Question: I was wondering if someone could help me with this SQL statement?
Say, I have an SQL Server 2008 table like this:
'''
id -- INT PRIMARY KEY
dtIn -- DATETIME2
dtOut -- DATETIME2
type -- INT
id dtIn dtOut type
1 05:00 10:00 1
2 08:00 16:00 2
3 02:00 08:00 1
4 07:30 11:00 1
5 07:00 12:00 2
'''
I need to remove any time overlaps in the table above. This can be illustrated with this diagram:

So I came up with this SQL:
'''
UPDATE [table] AS t
SET dtOut = (SELECT MIN(dtIn) FROM [table] WHERE type = t.type AND t.dtIn >= dtIn AND t.dtIn < dtOut)
WHERE type = t.type AND t.dtIn >= dtIn AND t.dtIn < dtOut
'''
But it doesn't work. Any idea what am I doing wrong here?
****EDIT****
OK, it took me awhile to get to this. Seems to be a working SQL for what I need it for:
'''
--BEGIN TRANSACTION;
--delete identical dtIn
DELETE dT1
FROM tbl dT1
WHERE EXISTS
(
SELECT *
FROM tbl dT2
WHERE dT1.Type = dT2.Type
AND dT1.dtIn = dT2.dtIn
AND (
dT1.dtOut < dT2.dtOut
OR (dT1.dtOut = dT2.dtOut AND dT1.id < dT2.id)
)
);
--adjust dtOuts to the max dates for overlapping section
UPDATE tbl
SET dtOut = COALESCE((
SELECT MAX(dtOut)
FROM tbl as t1
WHERE t1.type = tbl.type
AND t1.dtIn < tbl.dtOut
AND t1.dtOut > tbl.dtIn
), dtOut);
-- Do the actual updates of dtOut
UPDATE tbl
SET dtOut = COALESCE((
SELECT MIN(dtIn)
FROM tbl as t2
WHERE t2.type = tbl.type AND
t2.id <> tbl.id AND
t2.dtIn >= tbl.dtIn AND t2.dtIn < tbl.dtOut
), dtOut);
--COMMIT TRANSACTION;
'''
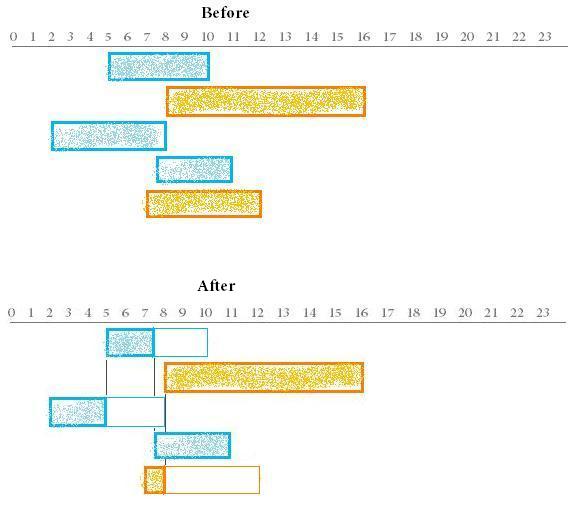
Answer: Just off the top of my head I believe that one of Joe Celko's books had this as an example problem. You might find the excerpt available on Google.
This might be closer. I think you weren't really doing the subquery the right way.
'''
UPDATE table
SET dtOut = (
SELECT MIN(t2.dtIn)
FROM [table] as t2
WHERE t2.id <> table.id AND t2.type = table.type
AND table.dtIn < t2.dtIn AND t2.dtIn < table.dtOut
AND table.dtOut <= t2.dtOut
)
WHERE EXISTS (
SELECT 1
FROM [table] as t3
WHERE
t3.type = table.type
AND t3.id <> table.id
AND table.dtIn < t3.dtIn AND t3.dtIn < table.dtOut
AND table.dtOut <= t3.dtOut
)
'''
I overlooked the id column at the top of the page so obviously that's a better check than making sure the endpoints don't match up. The solution is probably easier if you can assume that no two rows of identical type have the dtIn.
Btw, there's no reason to use a CROSS APPLY when a subquery will do exactly the same job.
I did some quick testing and I think my query handles the scenario in your diagram. There's one case where it might not do what you want.
For a given type, think about the final two segments S1 and S2 in order of start time. S2 starts after S1 but also imagine it ends before S1 does. S2 is fully contained in the interval of S1, so it's either ignorable or the information for the two segments needs to be split into a third segment and that's where the problem gets trickier.
So this solution just assumes they can be ignored.
---
based on the comment about combining updates
'''
-- eliminate redundant rows
DELETE dT1 /* FROM tbl dT1 -- unnecessary */
WHERE EXISTS
(
SELECT *
FROM tbl dT2
WHERE dT1.Type = dT2.Type AND dT1.dtIn = dT2.dtIn
AND (
dT1.dtOut < dT2.dtOut
OR (dT1.dtOut = dT2.dtOut AND dT1.id < dT2.id)
)
);
--adjust dtOuts to the max dates
UPDATE tbl
SET dtOut = COALESCE((
SELECT MAX(dtOut)
FROM tbl as t1
WHERE t1.type = tbl.type
), dtOut);
-- Do the actual updates of dtOut
UPDATE tbl
SET dtOut = COALESCE((
SELECT MIN(dtIn)
FROM tbl as t2
WHERE t2.type = tbl.type AND
t2.id <> tbl.id AND
t2.dtIn >= tbl.dtIn AND t2.dtIn < tbl.dtOut
), dtOut);
'''
Either one of the two updates below should replace the two updates above.
'''
UPDATE tbl
SET dtOut = (
SELECT
COALESCE(
MIN(dtIn),
/* as long as there's no GROUP BY, there's always one row */
(SELECT MAX(dtOut) FROM tbl as tmax WHERE tmax.type = tbl.type)
)
FROM tbl as tmin
WHERE tmin.type = tbl.type
AND tmin.dtIn > tbl.dtIn
/*
regarding the original condition in the second update:
t2.dtIn >= tbl.dtIn AND t2.dtIn < tbl.dtOut
dtIns can't be equal because you already deleted those
and if dtIn was guaranteed to be less than dtOut it's
also automatically always less than max(dtOut)
*/
);
UPDATE tbl
SET dtOut = COALESCE(
(
SELECT MIN(dtIn) FROM tbl as tmin
WHERE tmin.type = tbl.type AND tmin.dtIn > tbl.dtIn
),
(
SELECT MAX(dtOut) FROM tbl as tmax
WHERE tmax.type = tbl.type
)
);
'''